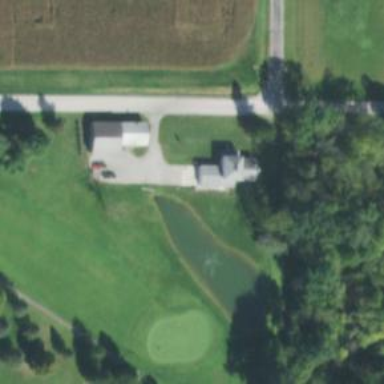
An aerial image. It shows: Golf cartpath that is also road path.